You are looking at the short-time Fourier spectrogram of a bearing's acceleration signal. Diagnose the bearing from this image, choosing from: normal, inner_race, outer_race, ball.
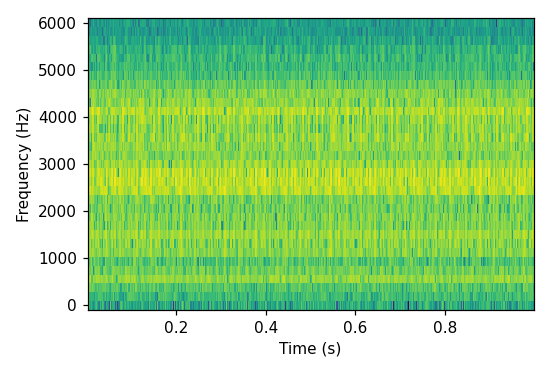
Answer: inner_race